Milling tool wear sample.
Tool blade image: 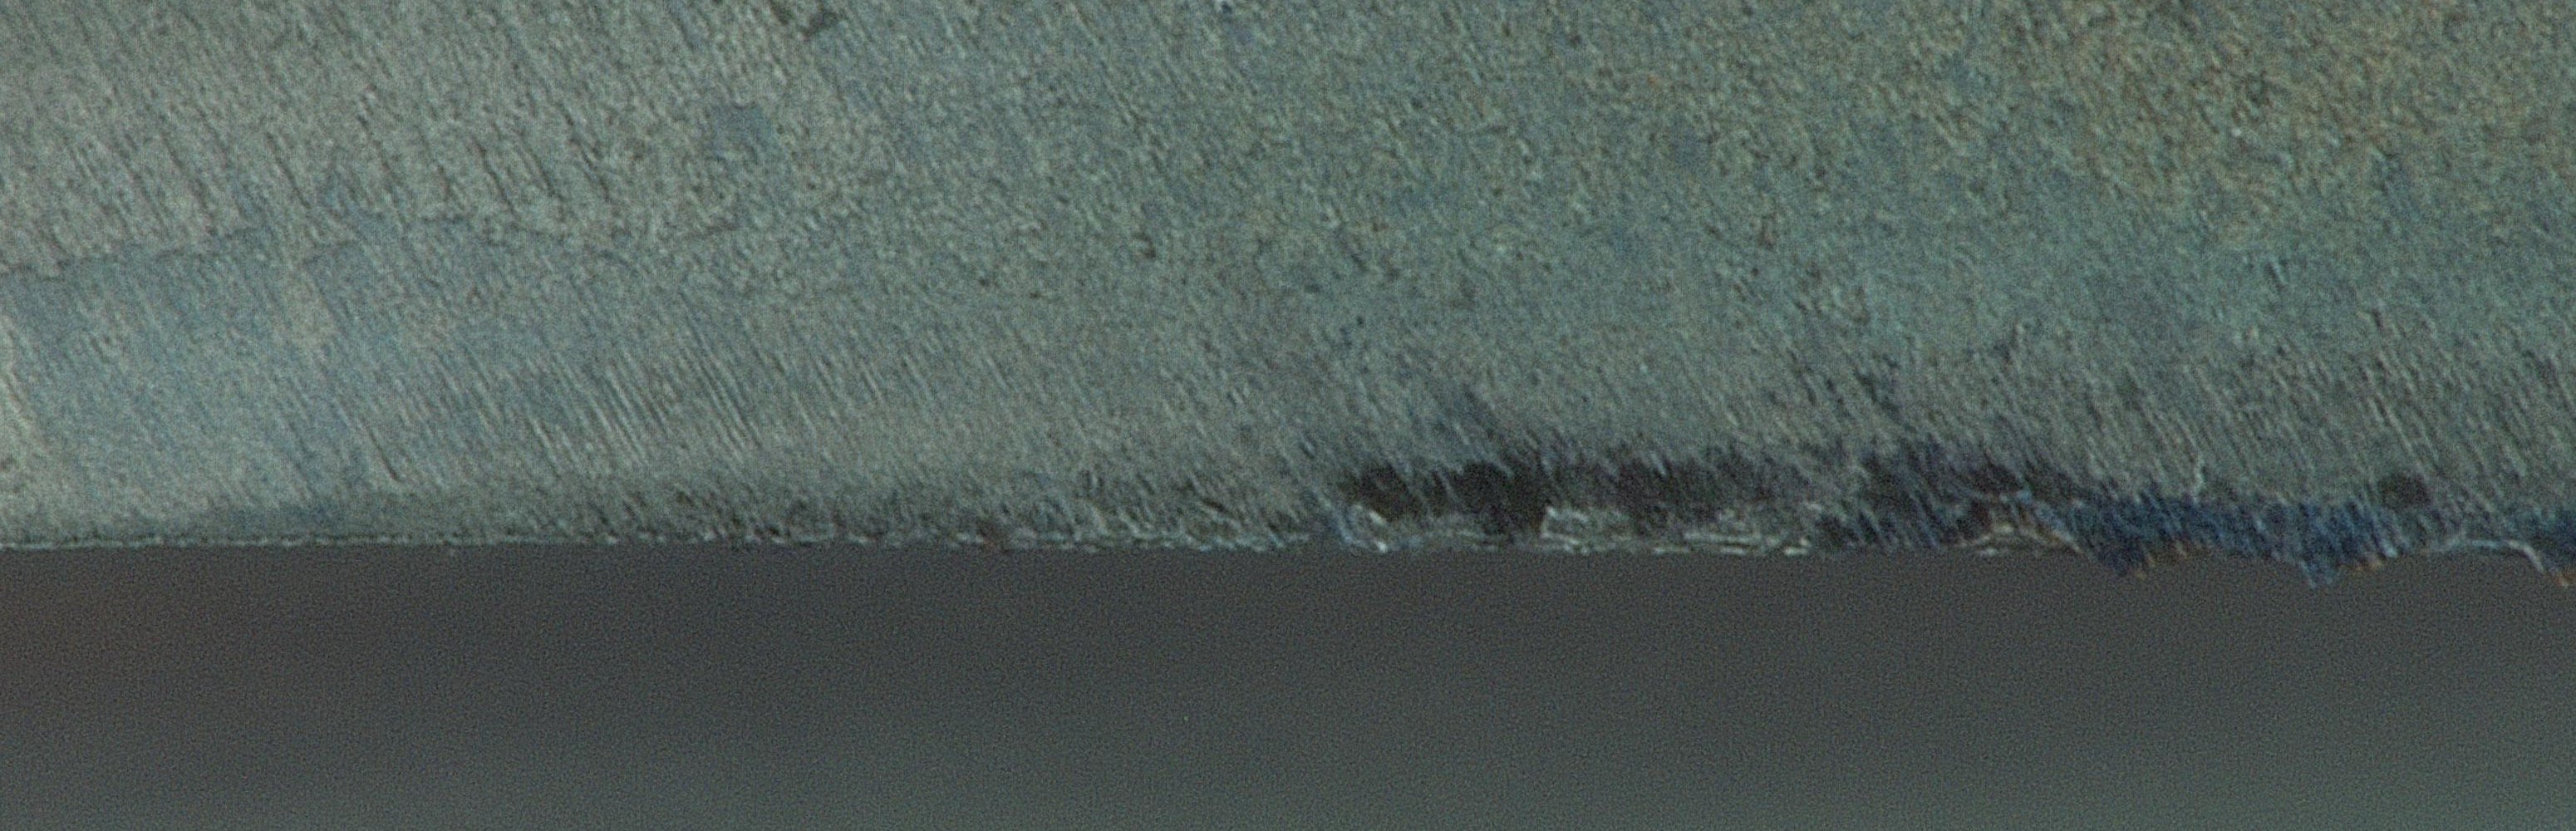
Chip image: 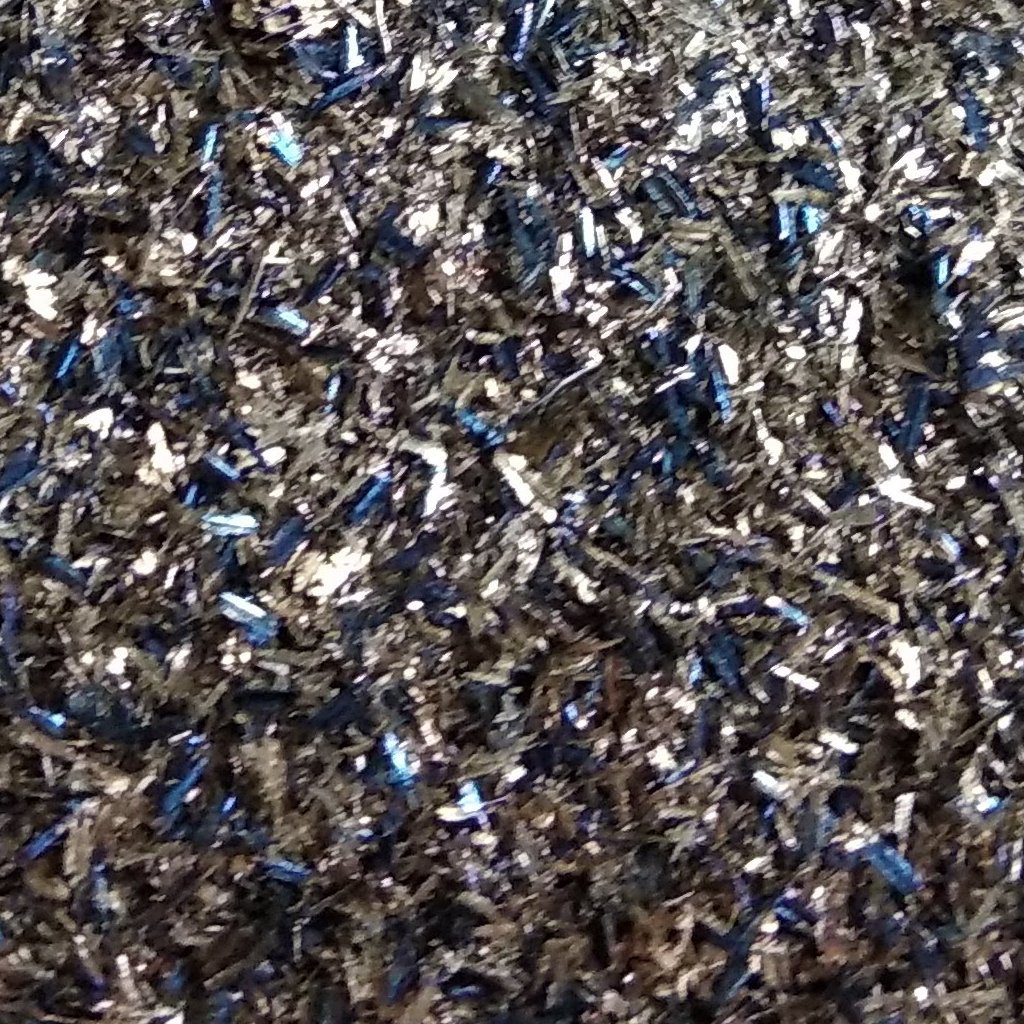
Workpiece image: 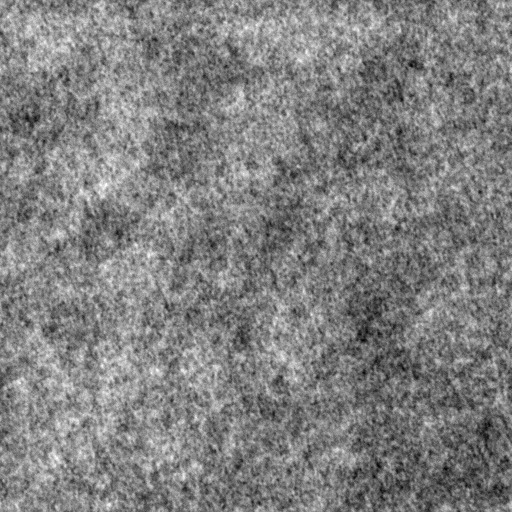
Tool wear state: dulled
Gaps: 12.14
Flank wear: 117.12
Overhang: 29.85
Force-signal Mel-spectrograms (X, Y, Z axes): 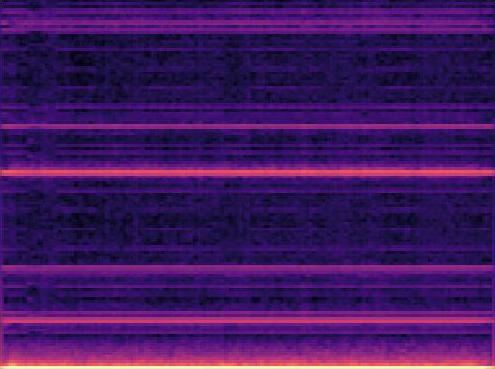 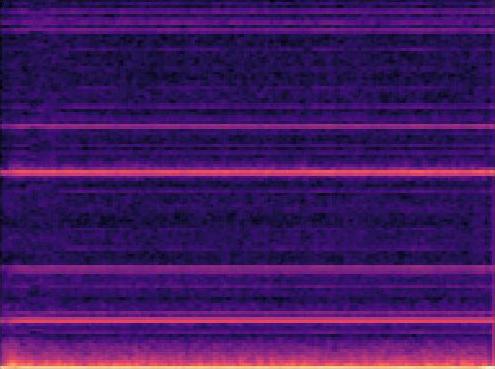 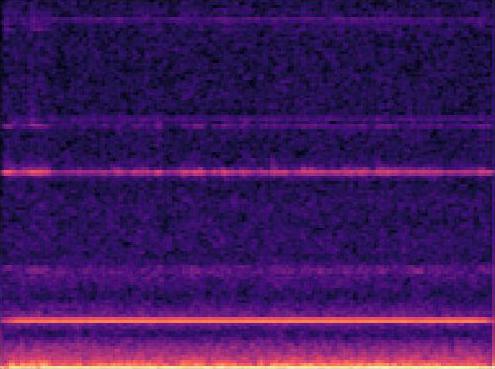
Force-signal scalograms (X, Y, Z axes): 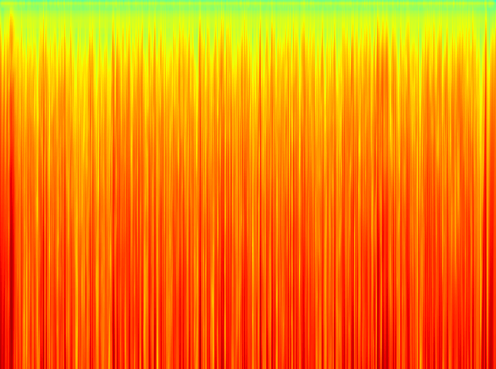 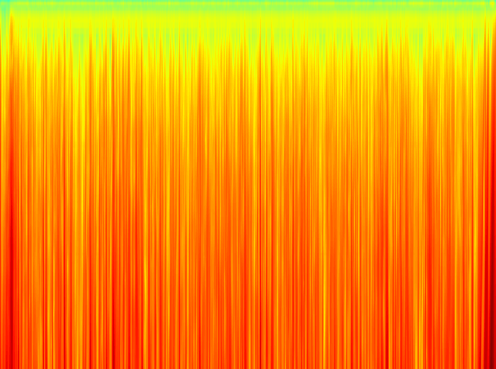 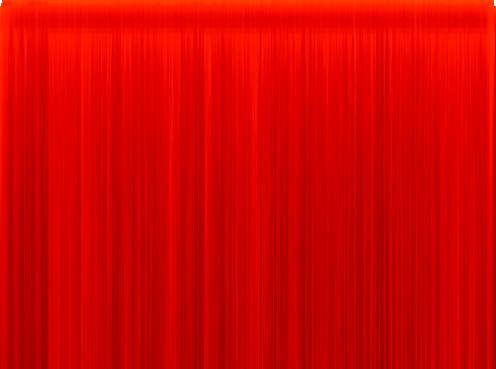
Force phase: accelerated_severe_wear